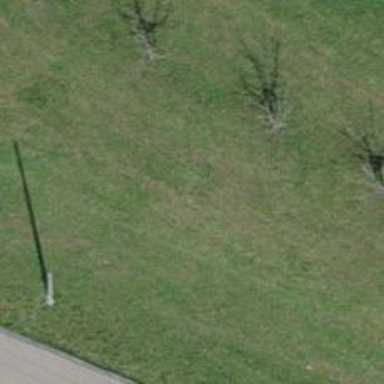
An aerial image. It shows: Urban tree adds touch of nature to the surroundings.